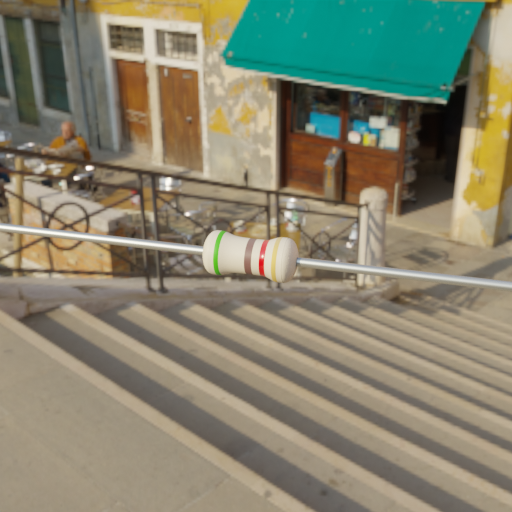
Resistor colour bands (in order): green, brown, red, gold